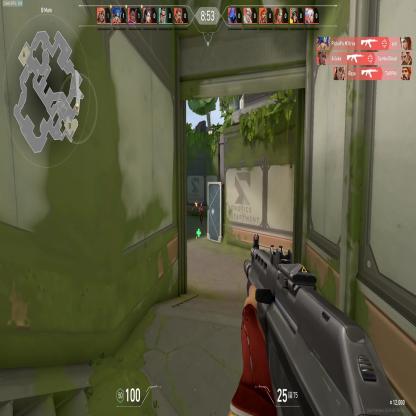
Label: enemy